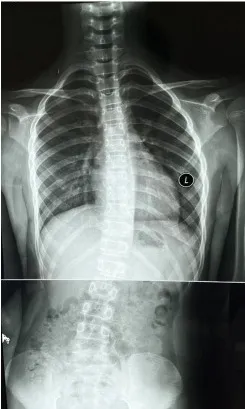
(A) Standing spinal x-rays showed right convex scoliosis.
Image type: radiology (x_ray)